【题型】解答题　【知识点】平面几何　【难度】easy
如图, 在 $\triangle ABC$ 中, $AD$ 是边 $BC$ 上的中线, 点 $E$ 在 $AD$ 上(不与 $A$、$D$ 重合), 连接 $BE$、$CE$, 并延长 $CE$ 交 $AB$ 于点 $F$, $\angle DCE = \angle DAC$.

\vspace{0.5cm}
\begin{minipage}{0.5\textwidth}
\begin{enumerate}
    \item 求证: $\triangle DBE \backsim \triangle DAB$;
    \item 当 $\angle BED = \angle ACF$ 时, 求证: $\dfrac{AB}{AC} = \dfrac{AC}{AE}$.
\end{enumerate}
\end{minipage}
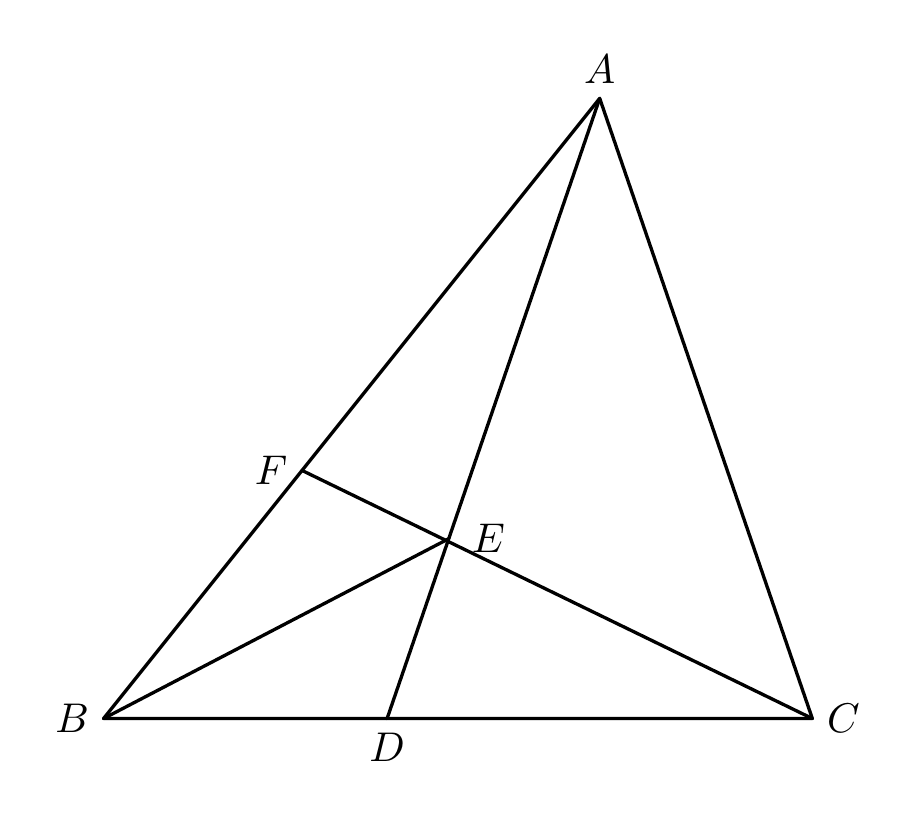
【解答】
\raggedright
\addfontfeatures{LetterSpace=20.0}
\fontsize{12pt}{16pt}\selectfont

【答案】(1)见解析

(2)见解析

\vspace{0.5cm}
【知识点】相似三角形的判定与性质综合、根据等角对等边证明边相等

\vspace{0.5cm}
【分析】本题主要考查了相似三角形的性质与判定，等角对等边：

(1) 先证明 $\triangle DCE \backsim \triangle DAC$ 得到 $\dfrac{CD}{DE} = \dfrac{AD}{CD}$，再由三角形中线的定义得到 $CD = BD$，据此可证明结论；

(2) 先由相似三角形的性质得到 $\angle BED = \angle ABD$，再证明 $\triangle ACF \backsim \triangle ABC$，得到 $\dfrac{AB}{AC} = \dfrac{AC}{AF}$，导角证明 $\angle AFE = \angle AEF$，得到 $AE = AF$，则可证明 $\dfrac{AB}{AC} = \dfrac{AC}{AE}$。

\vspace{0.5cm}
【详解】
(1) 证明：

$\because \angle DCE = \angle DAC, \angle CDE = \angle ADC,$

$\therefore \triangle DCE \backsim \triangle DAC,$

$\therefore \dfrac{CD}{DE} = \dfrac{AD}{CD},$

又 $\because AD$ 是边 $BC$ 上中线，

$\therefore CD = BD,$

$\therefore \dfrac{BD}{DE} = \dfrac{AD}{BD},$

又 $\because \angle BDE = \angle ADB,$

$\therefore \triangle DBE \backsim \triangle DAB;$

\vspace{0.3cm}
(2) 证明：

$\because \triangle DBE \backsim \triangle DAB,$

$\therefore \angle BED = \angle ABD,$

$\because \angle BED = \angle ACF,$

$\therefore \angle ABD = \angle ACF,$

又 $\because \angle CAF = \angle BAC,$

$\therefore \triangle ACF \backsim \triangle ABC,$

$\therefore \dfrac{AB}{AC} = \dfrac{AC}{AF},$

又 $\because \angle AFE = \angle ABD + \angle DCE, \angle AEF = \angle ACF + \angle DAC,\ \angle DCE = \angle DAC,$

$\therefore \angle AFE = \angle AEF,$

$\therefore AE = AF,$

$\therefore \dfrac{AB}{AC} = \dfrac{AC}{AE}.$